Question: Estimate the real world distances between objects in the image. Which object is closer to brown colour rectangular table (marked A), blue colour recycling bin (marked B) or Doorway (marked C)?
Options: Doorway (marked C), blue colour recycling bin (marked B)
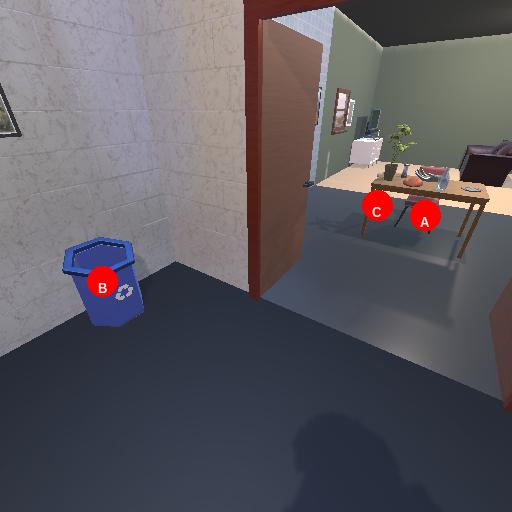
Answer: Doorway (marked C)